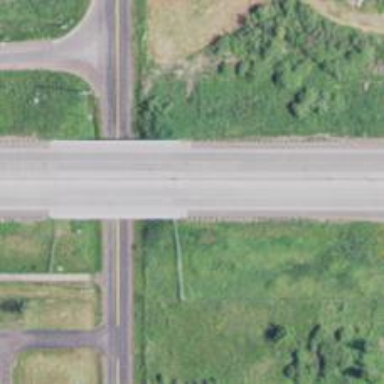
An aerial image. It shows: Primary highway bridge over expressway.